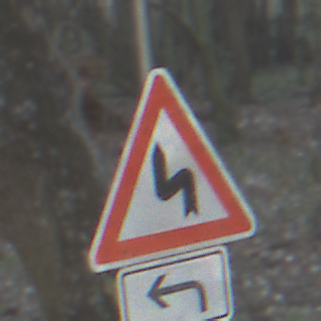
Verkehrszeichen: DoppelkurveZunaechstLinks
Zusatzzeichen unten: RichtungsangabeDurchPfeile2
Umgebung: Outdoor, Nature
Tageszeit: SunriseSunset
Wetter: Clear
Licht: Natural
Jahreszeit: Winter
Kontrast: LowContrast